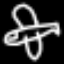
Label: airplane